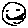
Label: smiley face